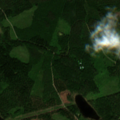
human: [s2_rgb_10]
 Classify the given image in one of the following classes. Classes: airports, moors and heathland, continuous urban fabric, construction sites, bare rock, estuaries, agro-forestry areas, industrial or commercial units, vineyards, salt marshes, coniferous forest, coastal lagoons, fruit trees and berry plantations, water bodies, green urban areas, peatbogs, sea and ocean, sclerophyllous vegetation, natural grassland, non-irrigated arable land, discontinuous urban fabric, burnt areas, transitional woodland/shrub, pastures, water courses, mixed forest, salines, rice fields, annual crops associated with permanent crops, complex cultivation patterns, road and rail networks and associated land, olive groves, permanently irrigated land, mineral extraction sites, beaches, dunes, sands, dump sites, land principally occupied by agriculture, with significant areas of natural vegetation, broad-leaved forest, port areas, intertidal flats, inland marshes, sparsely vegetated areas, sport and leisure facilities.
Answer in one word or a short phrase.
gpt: coniferous forest, mixed forest, transitional woodland/shrub